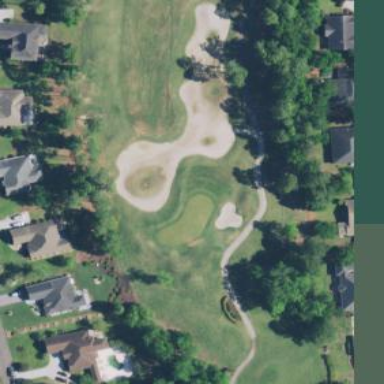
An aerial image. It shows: Sand bunker on golf course.